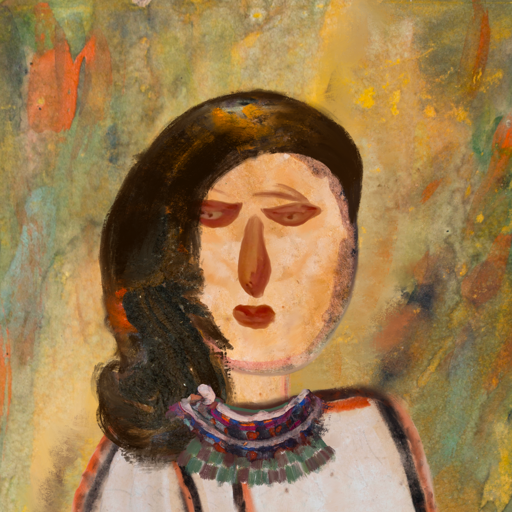
Background: Comrade, Head And Neck Front: Childish, Face Front: Pious_Lady, Bust: Roy_Bahadur, Hair Front: Gypsy_Queen, Head Accessory: Blank, Second Necklace: After_Raid, Necklace: Hypocrite_1, Baby: Blank